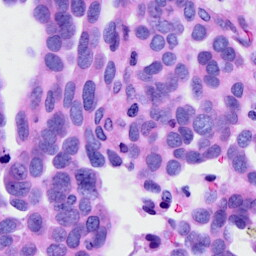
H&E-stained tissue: Ovarian